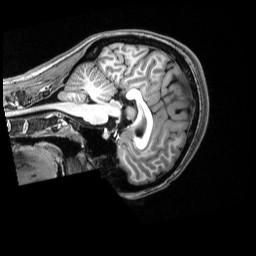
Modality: T1w
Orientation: sagittal
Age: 23
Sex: female
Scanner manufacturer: siemens
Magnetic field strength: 3 T
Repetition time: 2.53 s
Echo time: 0.00339 s